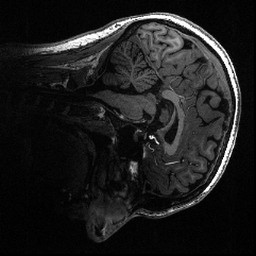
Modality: T1w
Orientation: sagittal
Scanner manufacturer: siemens
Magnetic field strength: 7 T
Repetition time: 2.53 s
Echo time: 0.00165 s